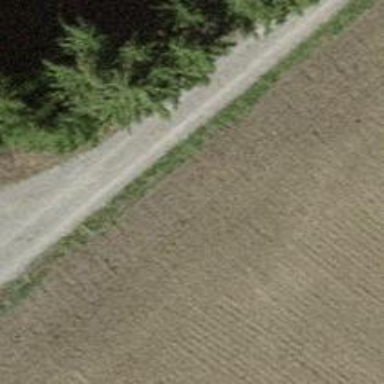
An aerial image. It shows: Pebblestone track with grade2 quality.